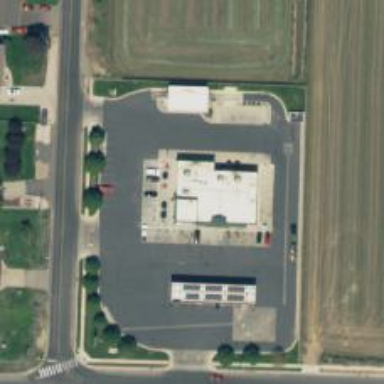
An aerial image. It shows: Convenience shop.